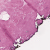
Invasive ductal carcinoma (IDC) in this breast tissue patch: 0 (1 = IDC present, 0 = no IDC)